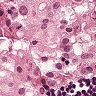
Metastatic tissue present: yes